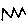
Label: zigzag